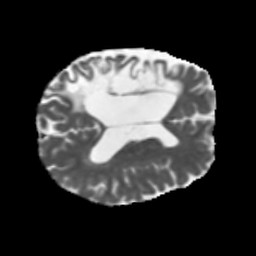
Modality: MD
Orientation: axial
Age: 46
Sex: male
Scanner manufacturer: siemens
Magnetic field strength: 3 T
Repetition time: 5.47 s
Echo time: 0.0854 s